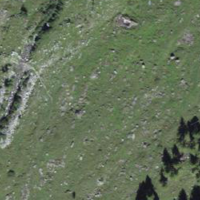
EUNIS habitat code: 31
Species observed at this site:
Parnassius apollo
Bistorta vivipara